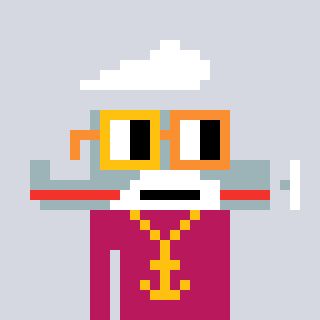
a pixel art character with square yellow and orange glasses, a plane-shaped head and a darkpink-colored body on a cool background